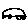
Label: car